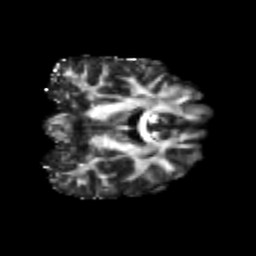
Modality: FA
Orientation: coronal
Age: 24
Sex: male
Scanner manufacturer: siemens
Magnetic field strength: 3 T
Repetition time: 3.5 s
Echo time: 0.125 s